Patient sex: M
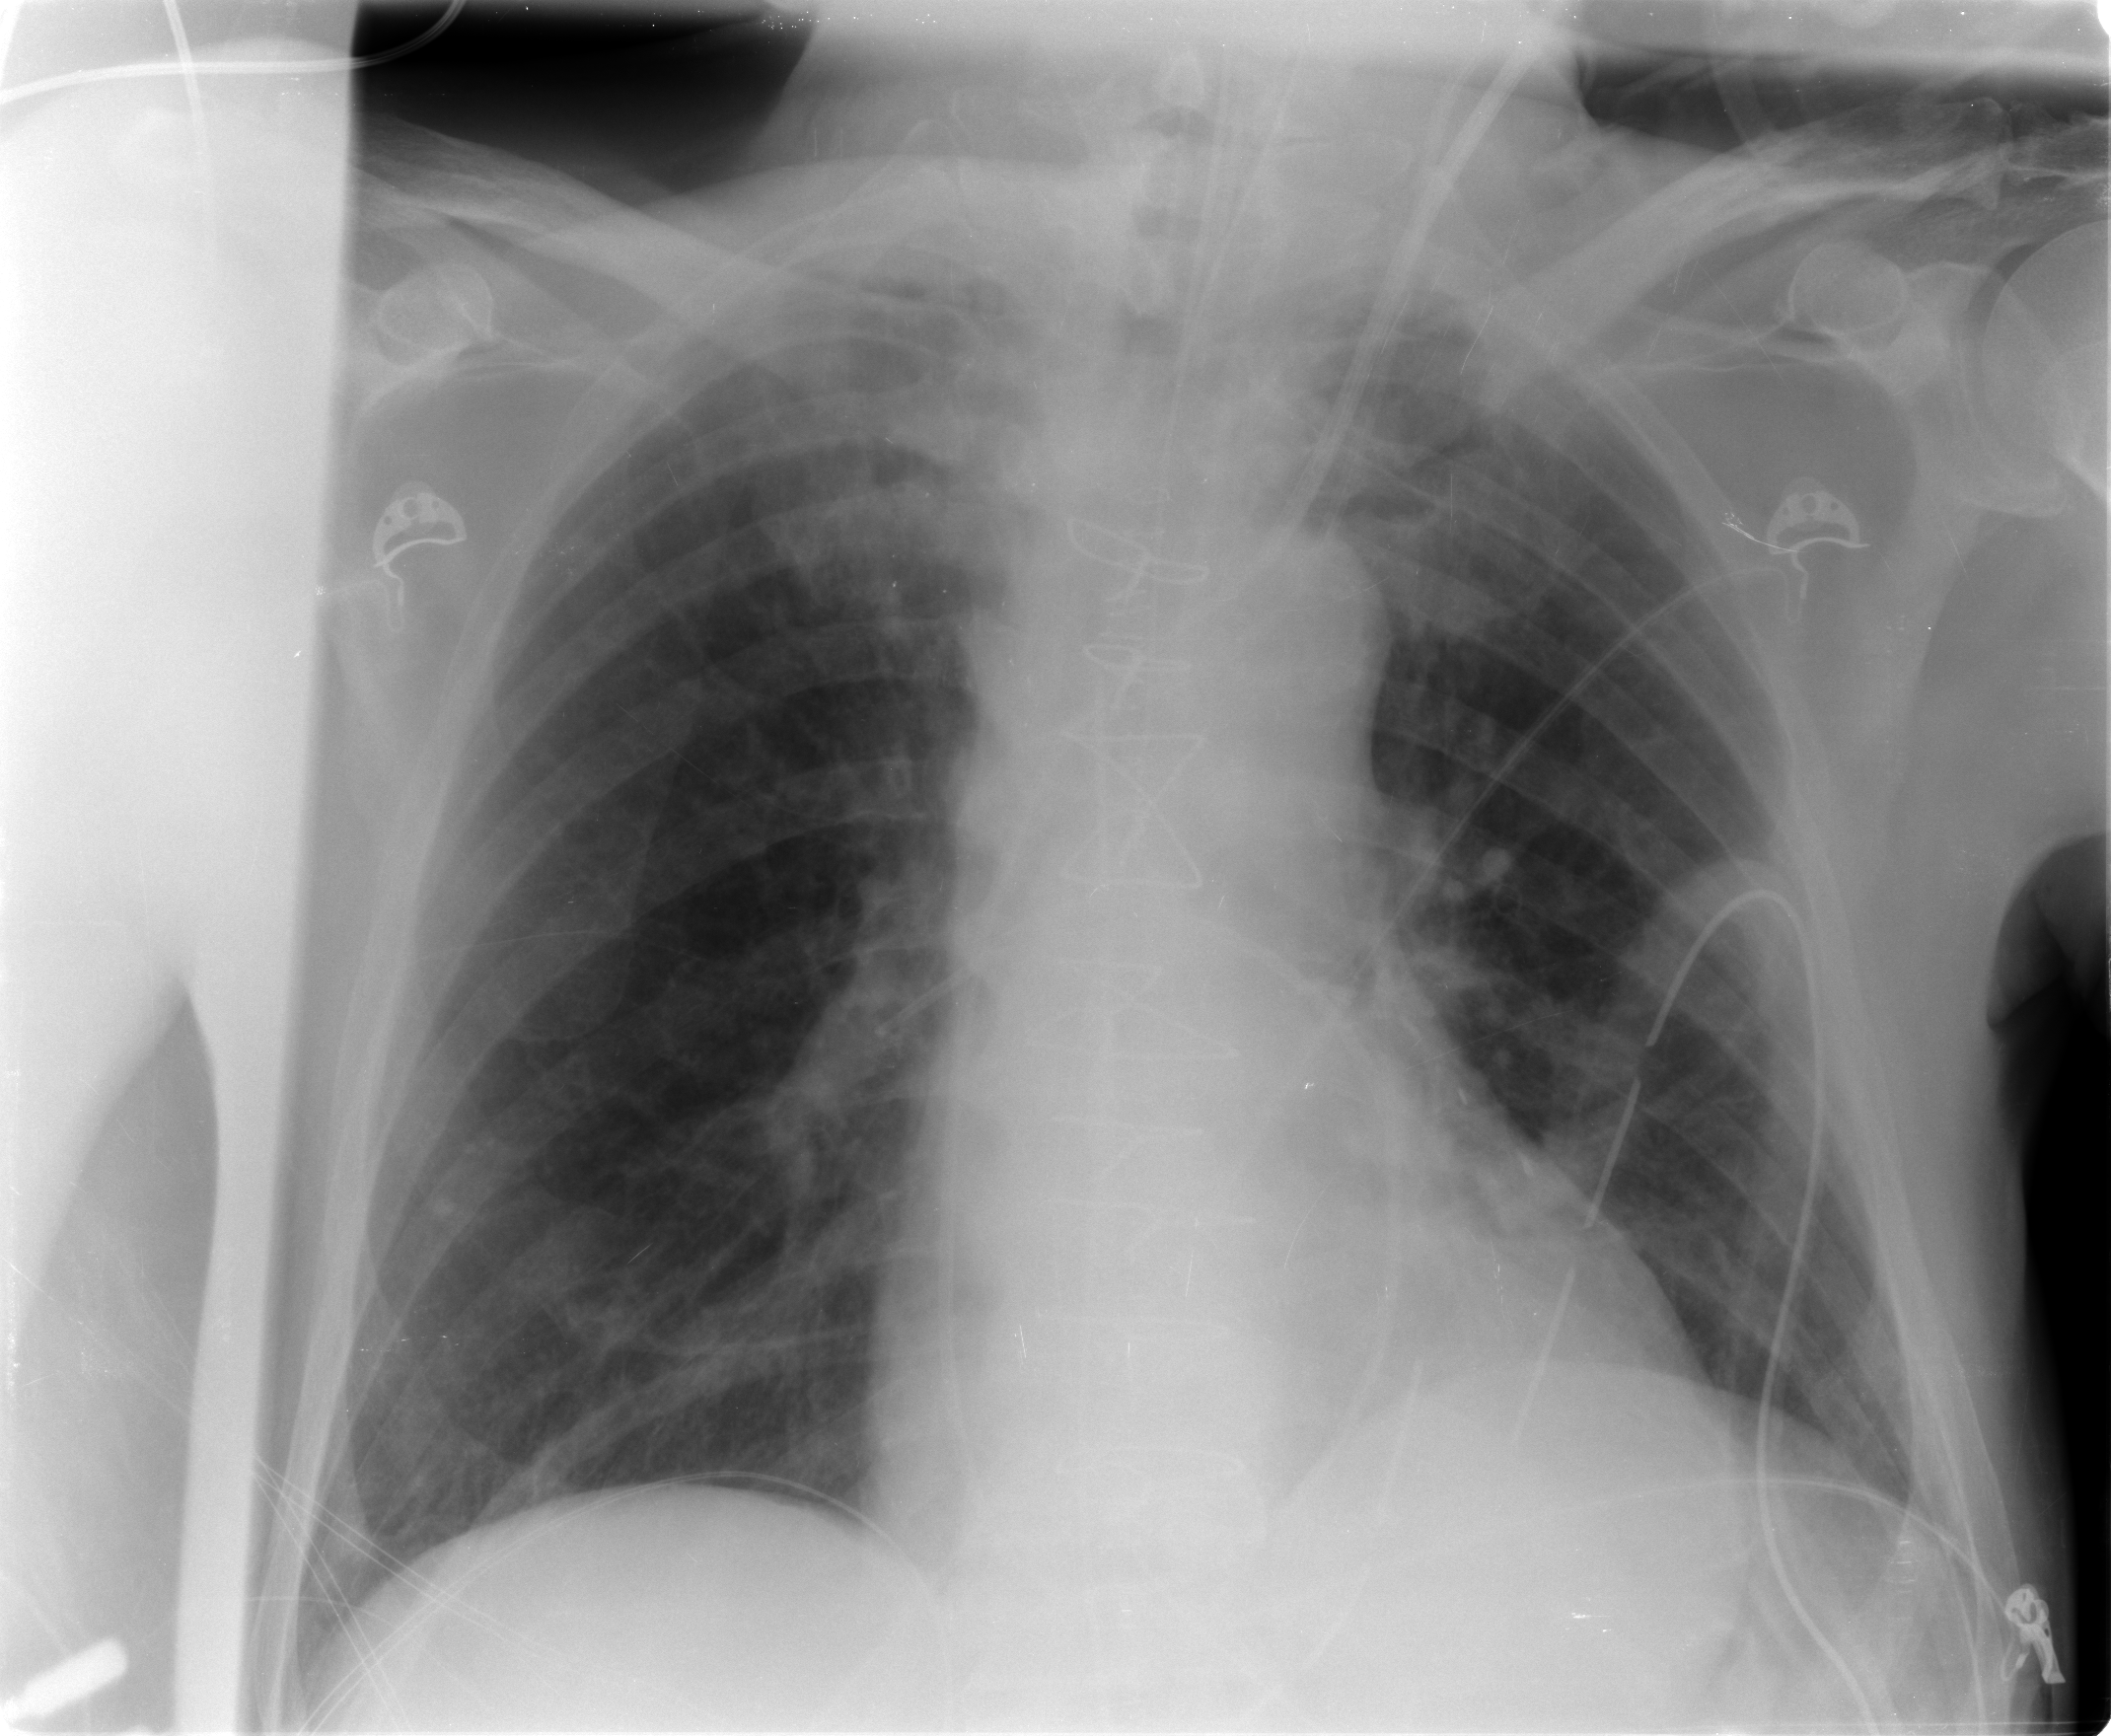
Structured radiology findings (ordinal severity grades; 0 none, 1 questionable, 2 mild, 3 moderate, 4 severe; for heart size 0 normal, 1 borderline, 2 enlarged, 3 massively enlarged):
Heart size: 0
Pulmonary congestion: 1
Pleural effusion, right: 0
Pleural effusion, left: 0
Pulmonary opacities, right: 0
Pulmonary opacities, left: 0
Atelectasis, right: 0
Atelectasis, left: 1